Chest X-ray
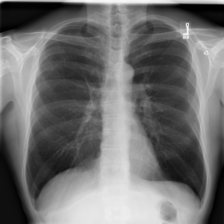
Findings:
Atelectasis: negative
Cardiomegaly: negative
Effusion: positive
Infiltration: negative
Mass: negative
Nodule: negative
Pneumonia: negative
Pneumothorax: negative
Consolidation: negative
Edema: negative
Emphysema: negative
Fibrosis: negative
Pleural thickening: negative
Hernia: negative